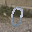
Label: 0